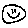
Label: smiley face